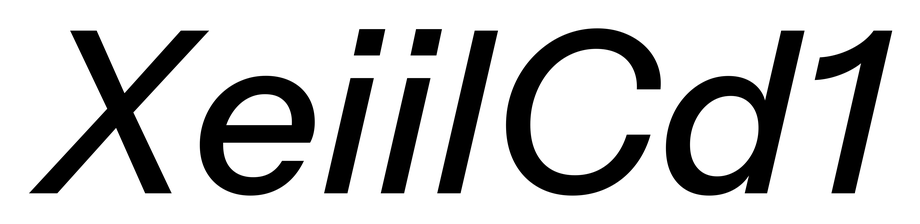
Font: InstrumentSans-Italic_Medium_Italic